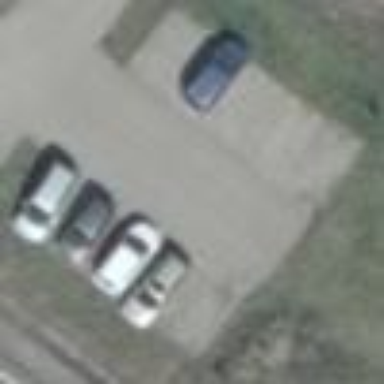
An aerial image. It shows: Parking area with surface.